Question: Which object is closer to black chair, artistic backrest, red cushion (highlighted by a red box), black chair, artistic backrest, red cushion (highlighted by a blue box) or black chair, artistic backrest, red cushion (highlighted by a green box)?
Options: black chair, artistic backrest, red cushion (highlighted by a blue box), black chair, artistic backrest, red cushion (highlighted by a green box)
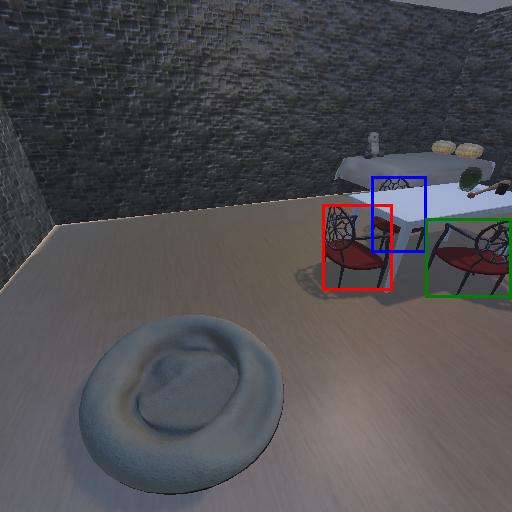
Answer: black chair, artistic backrest, red cushion (highlighted by a blue box)